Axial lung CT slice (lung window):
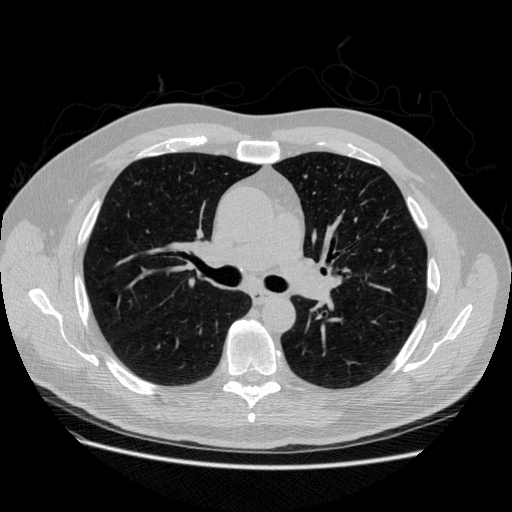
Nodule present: no